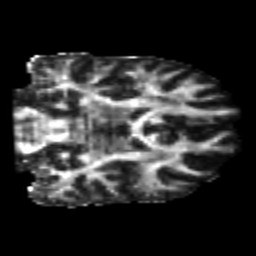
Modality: FA
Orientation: coronal
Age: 25
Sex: male
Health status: healthy
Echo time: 0.074 s